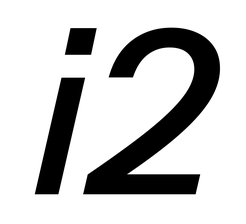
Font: InstrumentSans-Italic_Medium_Italic